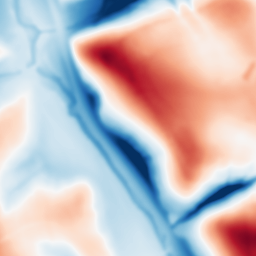
Category: multiscale
Decomposition family: dog_multiscale
Decomposition parameters: sigma_ratio: 1.6
n_scales: 6
base_sigma: 2
Upsampling method: bicubic
Upsampling parameters: scale: 2
Upsampling scale: 2